Aerial crown-view tile of a tropical tree (Barro Colorado Island, Panama), acquired 20241014:
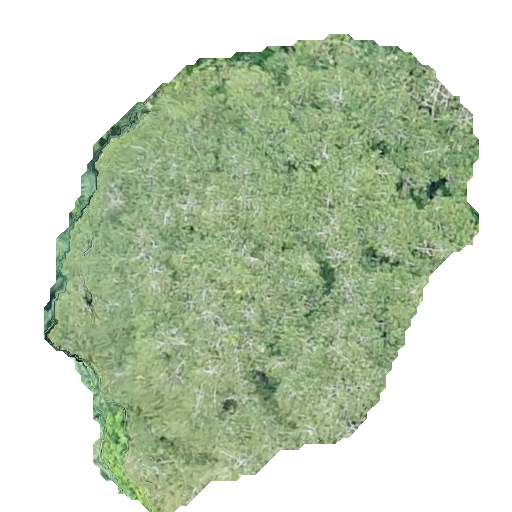
Species: Virola surinamensis
GBIF accepted scientific name: Virola surinamensis
Crown area: 220.22 m²